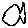
Label: fish